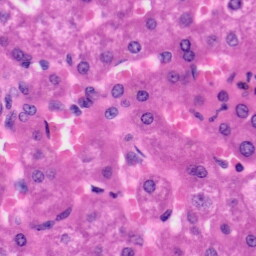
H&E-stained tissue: Liver